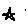
Label: star